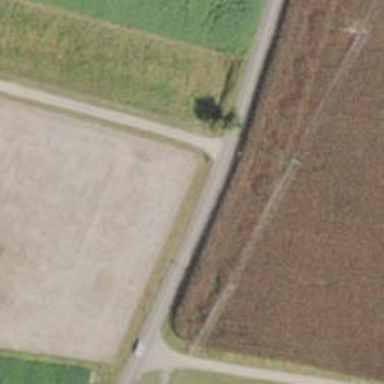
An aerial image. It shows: Tertiary road.